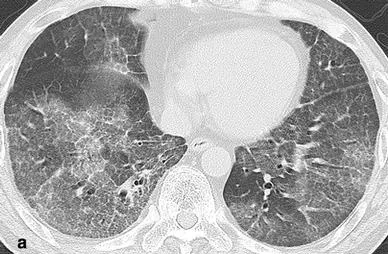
Computed tomography findings of the chest. Ground-glass opacities were seen in the lower lobes of the bilateral lung with a crazy-paving pattern on admission (a).
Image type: radiology (ct)